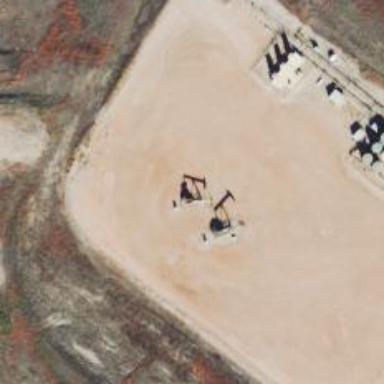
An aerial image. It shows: Petroleum well.